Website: bh-photo
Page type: customer-info-address
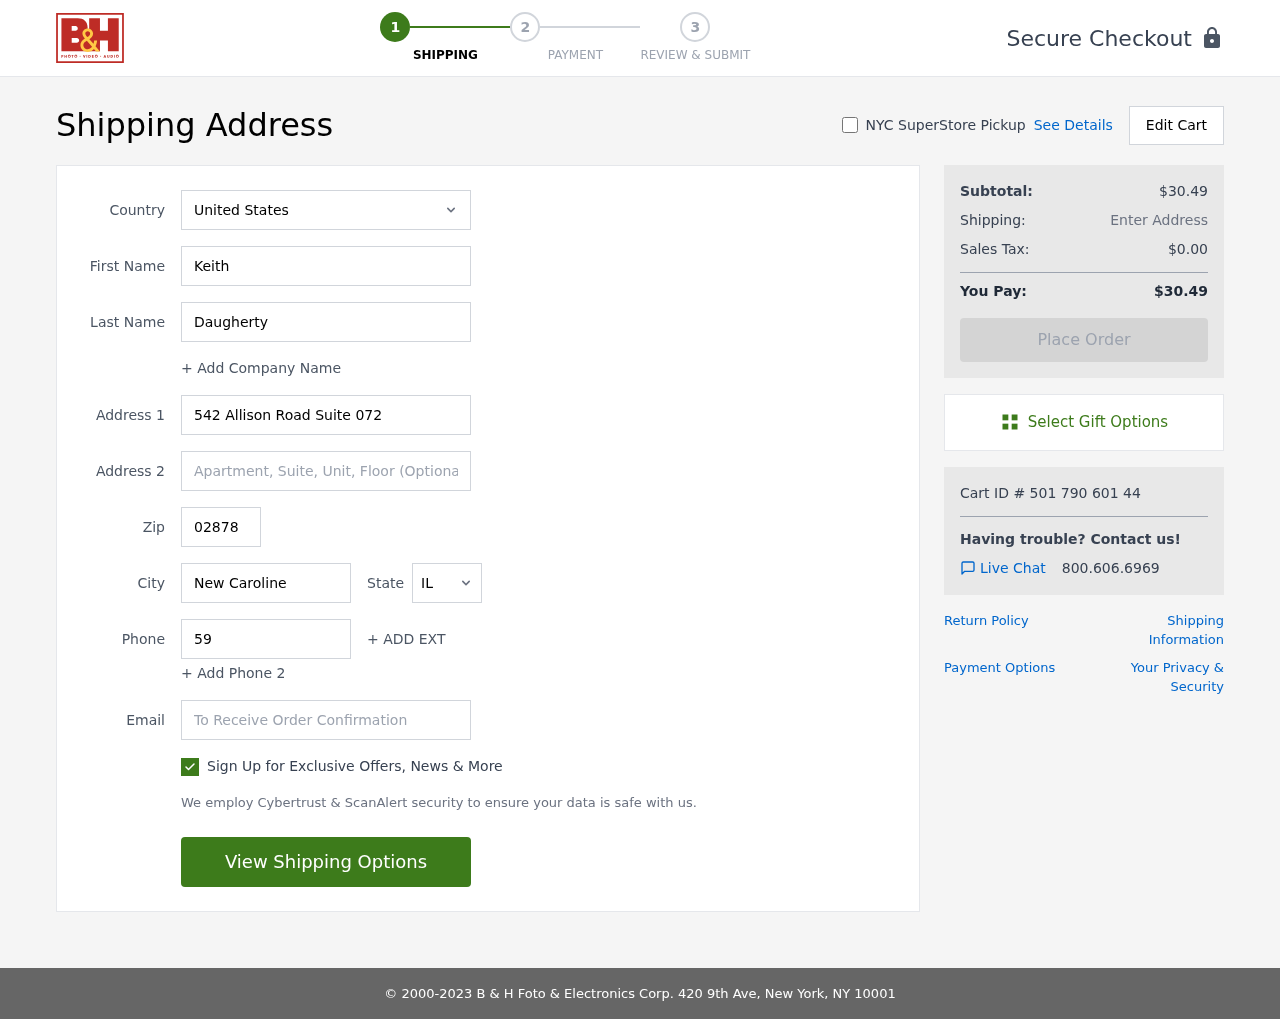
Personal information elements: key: PII_CITY
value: New Caroline
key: PII_COUNTRY
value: United States
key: PII_EMAIL
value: kdaugherty@gmail.com
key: PII_FIRSTNAME
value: Keith
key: PII_LASTNAME
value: Daugherty
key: PII_PHONE
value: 5946726795
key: PII_POSTCODE
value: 02878
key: PII_STATE_ABBR
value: IL
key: PII_STREET
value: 542 Allison Road Suite 072
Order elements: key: ORDER_SUBTOTAL
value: $30.49
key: ORDER_TAX
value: $0.00
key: ORDER_TOTAL
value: $30.49
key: ORDER_ID
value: Cart ID # 501 790 601 44